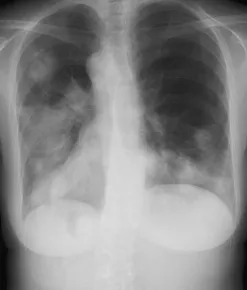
Chest X-rays of the patient. (A) Image at first visit to our hospital showed bilateral multiple tumorous and nodular shadows.
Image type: radiology (x_ray)